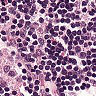
Metastatic tissue present: no